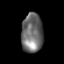
Tissue: prostate
Cell type: T cells
Senescence score: 0.6965
Nuclear area (px): 828
Mean DAPI intensity: 109.192